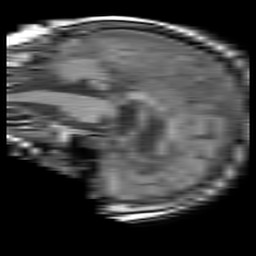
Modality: T1w
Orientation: sagittal
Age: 82
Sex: female
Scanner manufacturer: philips
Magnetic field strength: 1.5 T
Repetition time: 0.1808 s
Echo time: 0.001853 s